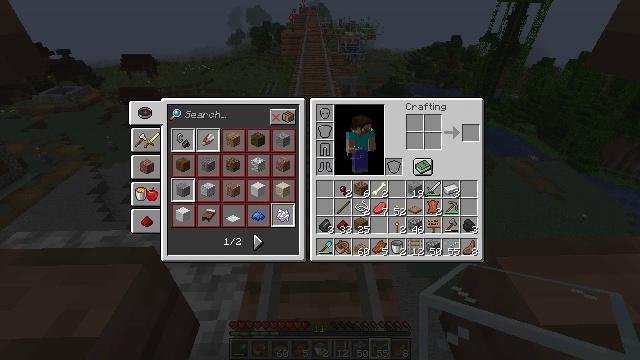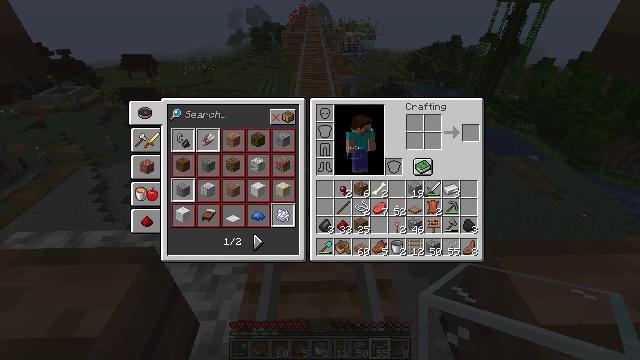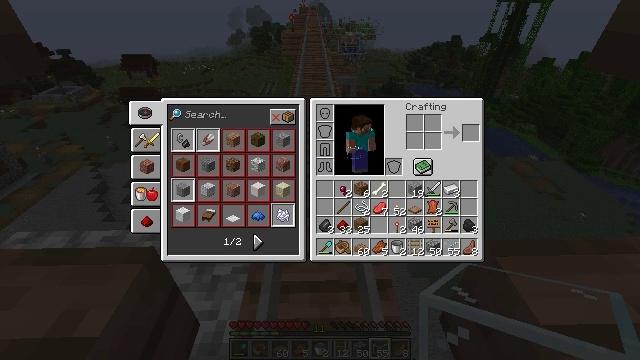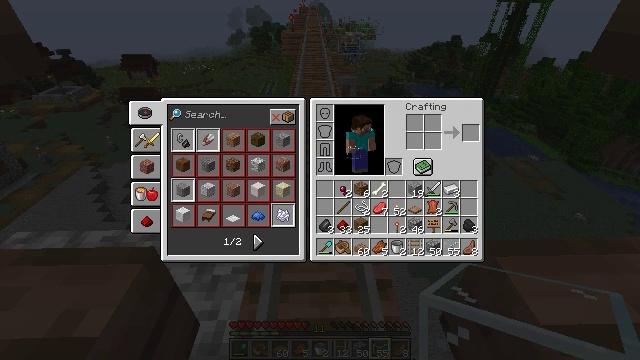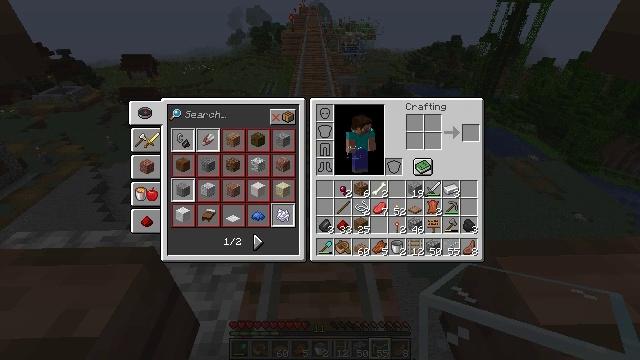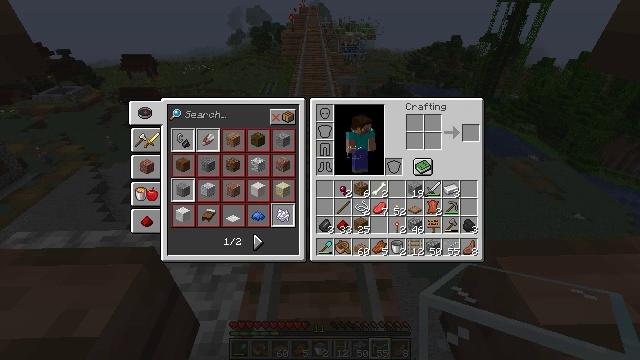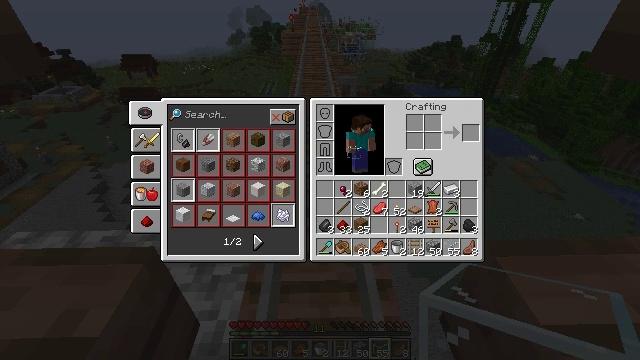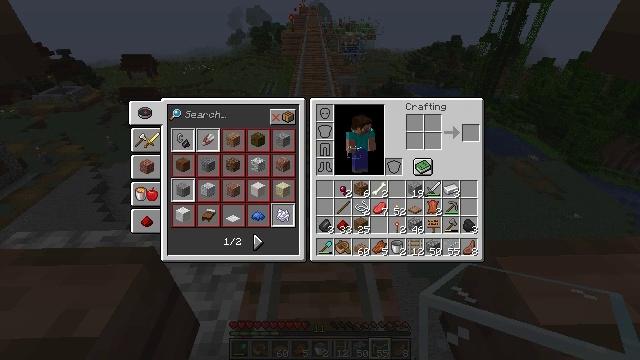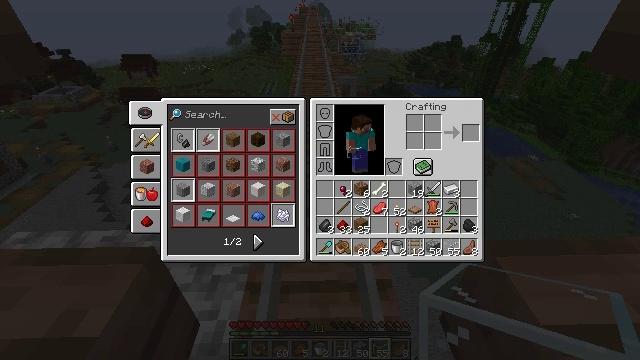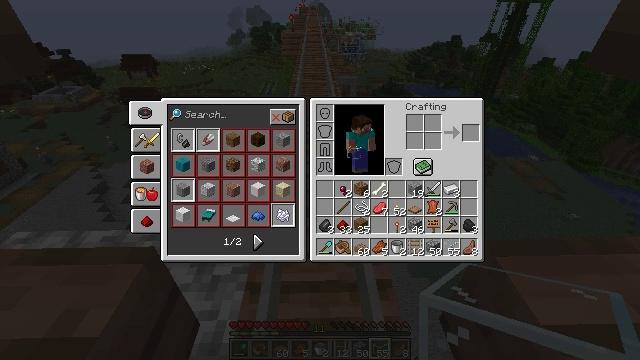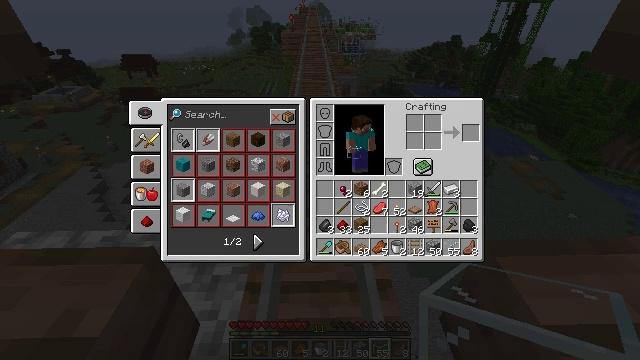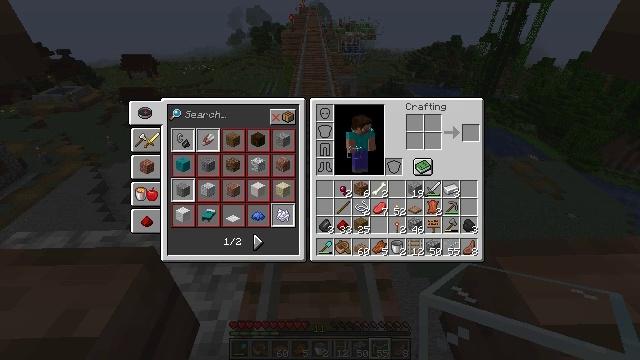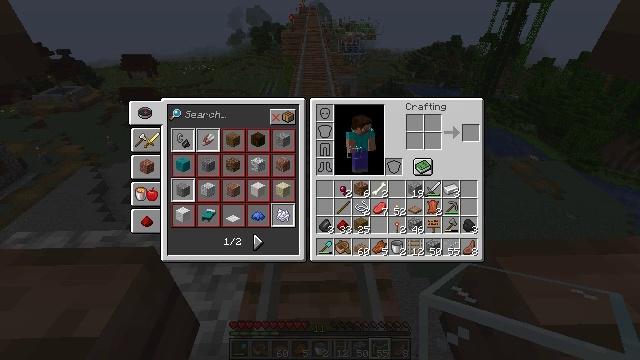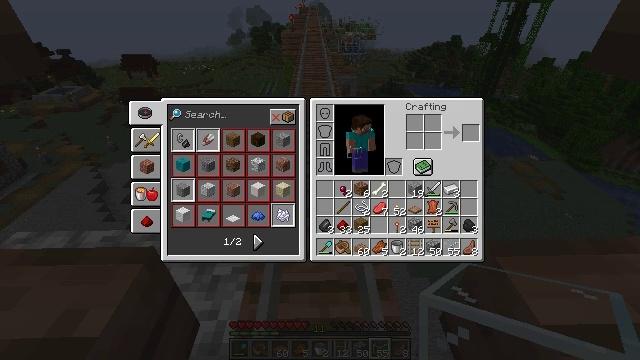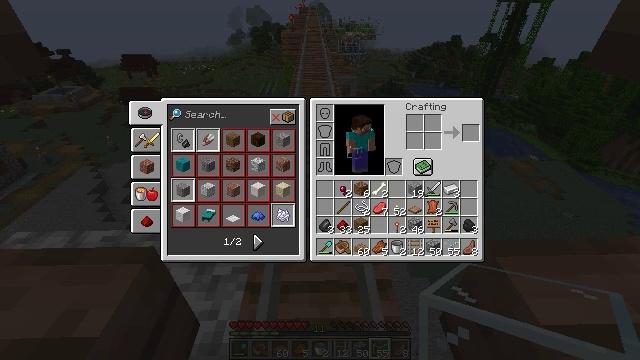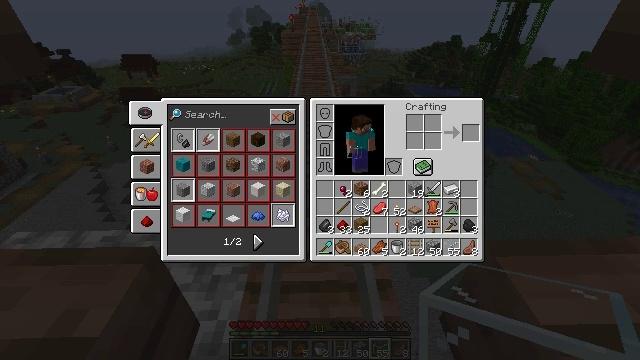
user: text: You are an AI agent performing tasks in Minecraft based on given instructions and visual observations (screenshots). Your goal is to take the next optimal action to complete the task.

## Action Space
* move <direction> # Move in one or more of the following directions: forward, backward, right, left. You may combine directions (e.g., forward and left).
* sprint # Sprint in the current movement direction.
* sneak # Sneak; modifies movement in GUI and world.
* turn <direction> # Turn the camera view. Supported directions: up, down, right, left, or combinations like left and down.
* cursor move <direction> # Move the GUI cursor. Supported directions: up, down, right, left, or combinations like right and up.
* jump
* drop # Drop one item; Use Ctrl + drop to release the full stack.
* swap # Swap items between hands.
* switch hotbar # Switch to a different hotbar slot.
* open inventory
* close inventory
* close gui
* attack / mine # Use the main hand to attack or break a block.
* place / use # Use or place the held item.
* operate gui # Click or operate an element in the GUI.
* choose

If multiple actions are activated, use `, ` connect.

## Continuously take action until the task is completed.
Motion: motion action
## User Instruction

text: Break the glass block.
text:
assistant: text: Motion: no_op
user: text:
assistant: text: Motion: no_op
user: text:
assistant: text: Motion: no_op
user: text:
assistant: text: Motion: no_op
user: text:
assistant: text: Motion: no_op
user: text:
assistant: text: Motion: no_op
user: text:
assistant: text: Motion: no_op
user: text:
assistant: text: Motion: no_op
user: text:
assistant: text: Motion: no_op
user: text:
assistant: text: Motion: no_op
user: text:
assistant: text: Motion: no_op
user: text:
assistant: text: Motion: no_op
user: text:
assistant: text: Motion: no_op
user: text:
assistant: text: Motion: no_op
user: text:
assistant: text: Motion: no_op
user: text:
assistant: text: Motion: no_op
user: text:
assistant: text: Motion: no_op
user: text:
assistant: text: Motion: no_op
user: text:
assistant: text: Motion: no_op
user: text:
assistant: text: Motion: no_op
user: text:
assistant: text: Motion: no_op
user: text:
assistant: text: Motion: no_op
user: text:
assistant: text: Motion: no_op
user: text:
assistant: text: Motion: no_op
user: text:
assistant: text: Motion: no_op
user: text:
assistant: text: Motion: no_op
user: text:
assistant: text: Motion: no_op
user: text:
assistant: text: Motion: no_op
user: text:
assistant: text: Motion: no_op
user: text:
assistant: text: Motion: no_op